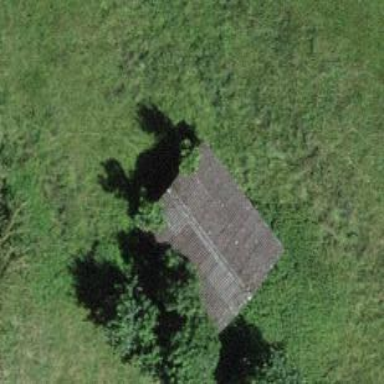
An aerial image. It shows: Cabin.